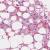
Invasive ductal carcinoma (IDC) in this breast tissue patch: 0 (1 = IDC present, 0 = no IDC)